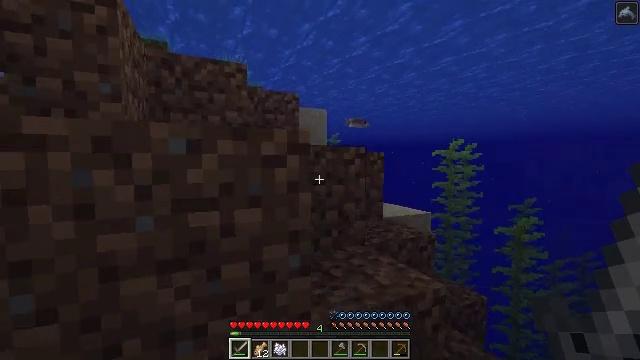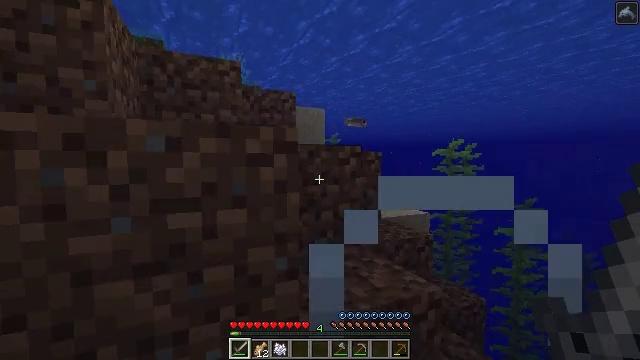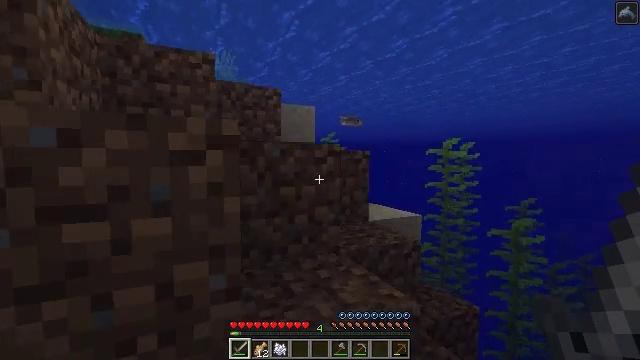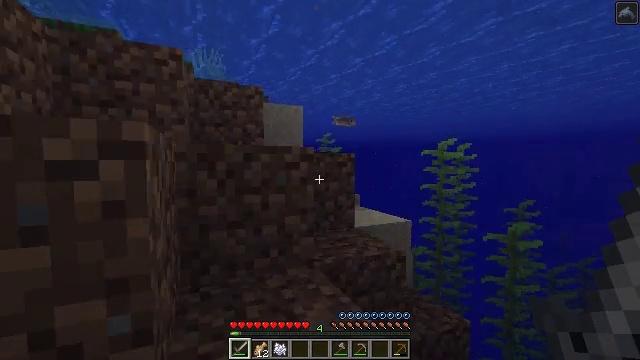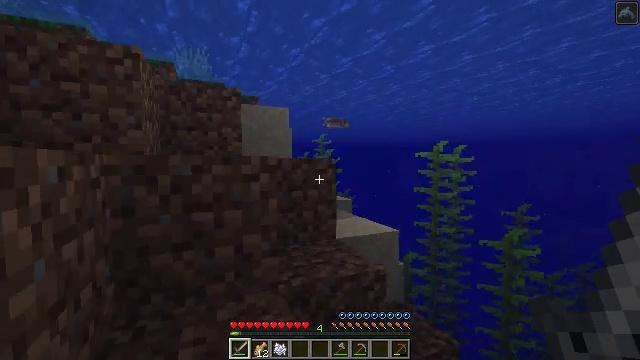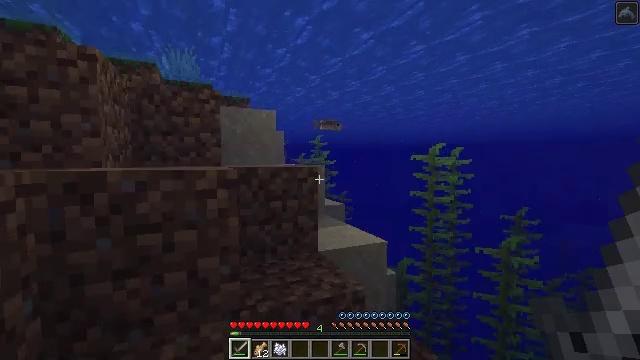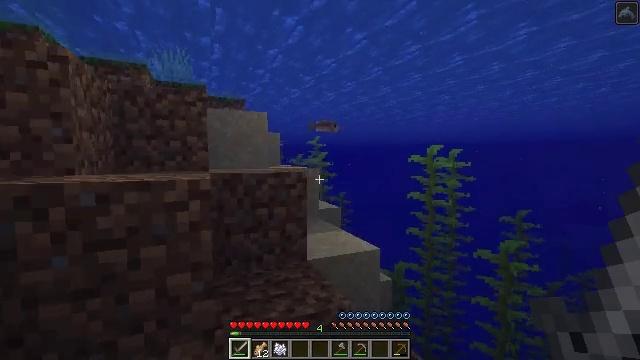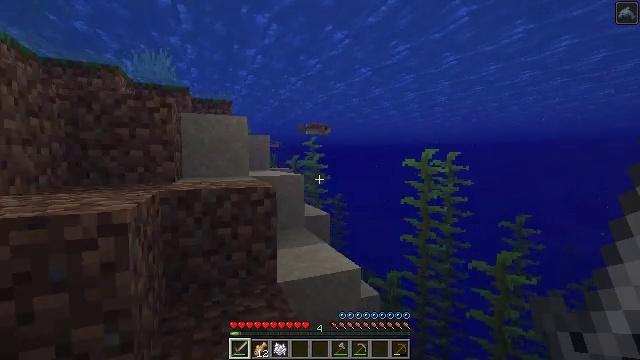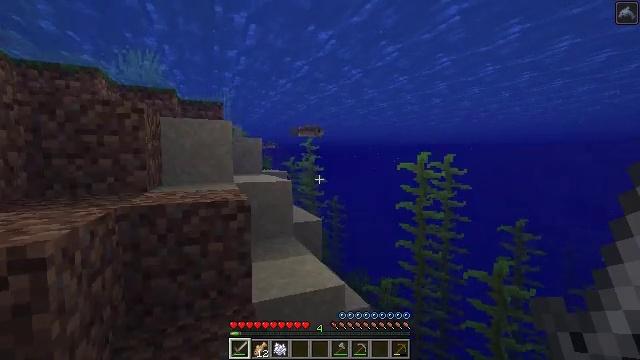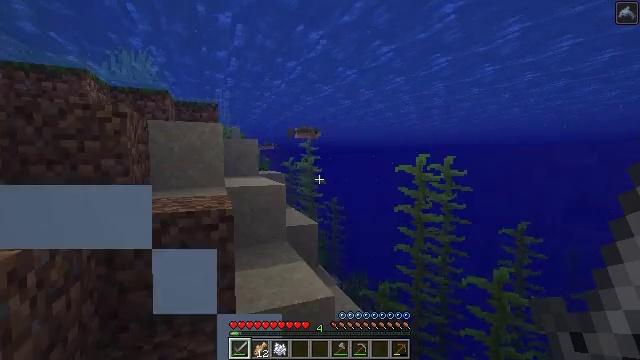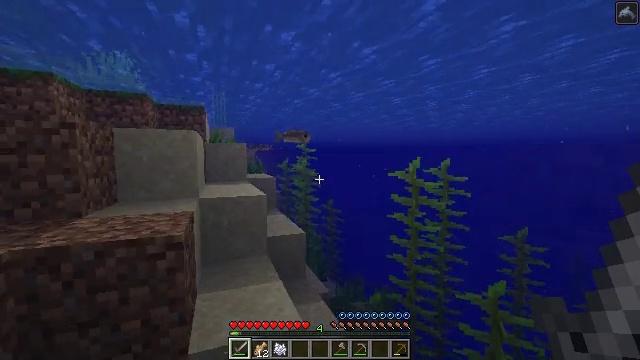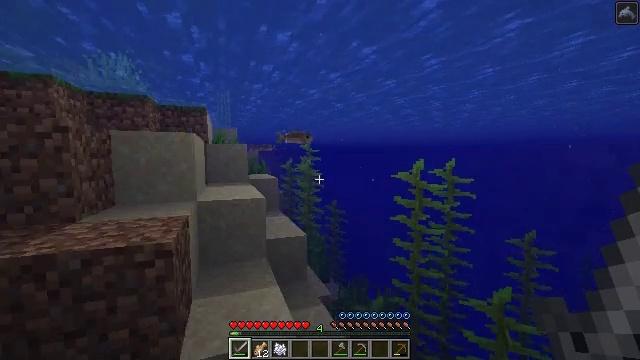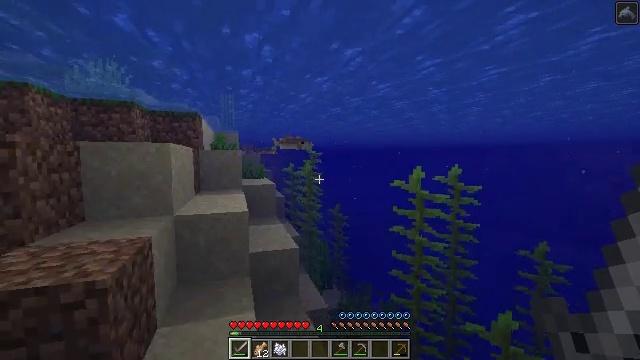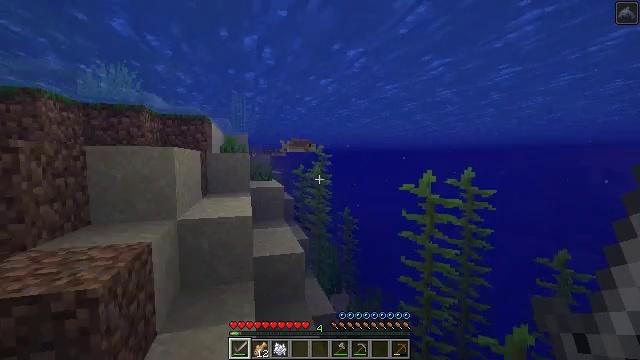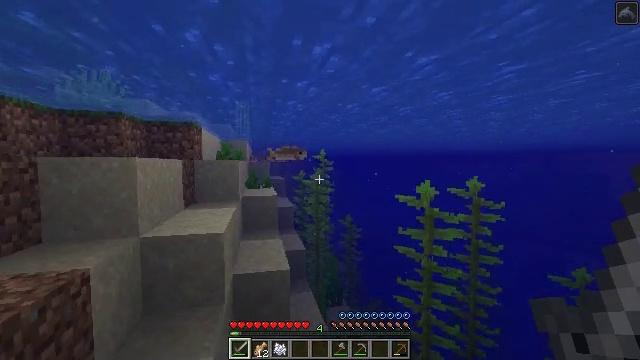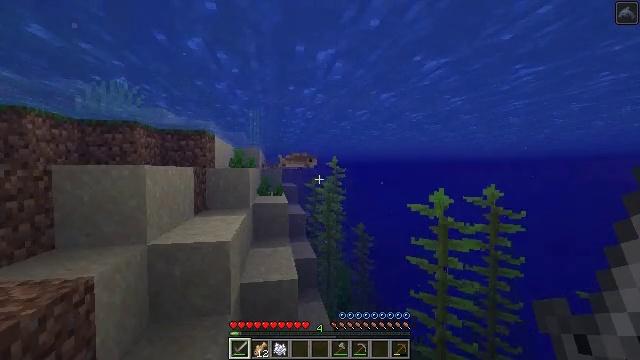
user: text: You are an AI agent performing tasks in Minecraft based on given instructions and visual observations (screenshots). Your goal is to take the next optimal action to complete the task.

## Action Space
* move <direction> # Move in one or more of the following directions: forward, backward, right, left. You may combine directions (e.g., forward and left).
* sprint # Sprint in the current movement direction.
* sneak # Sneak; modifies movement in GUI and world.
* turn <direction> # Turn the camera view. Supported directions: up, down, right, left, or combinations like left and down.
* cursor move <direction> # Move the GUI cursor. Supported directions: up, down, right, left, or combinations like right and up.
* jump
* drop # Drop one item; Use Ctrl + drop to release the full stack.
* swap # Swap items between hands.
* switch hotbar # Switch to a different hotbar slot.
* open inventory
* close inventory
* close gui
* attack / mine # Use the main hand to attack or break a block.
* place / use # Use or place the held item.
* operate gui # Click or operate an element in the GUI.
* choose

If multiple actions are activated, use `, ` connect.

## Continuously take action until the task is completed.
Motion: motion action
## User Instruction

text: Catch and defeat a cod.
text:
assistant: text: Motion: move forward and move right
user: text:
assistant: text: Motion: move forward and move right, jump
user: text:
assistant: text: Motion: move forward and move right, jump
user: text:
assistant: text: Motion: move forward and move right, jump
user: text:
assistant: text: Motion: move forward and move right, jump
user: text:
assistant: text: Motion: move forward and move right, jump
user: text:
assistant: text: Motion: move forward and move right, jump
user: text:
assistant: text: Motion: move forward and move right, jump
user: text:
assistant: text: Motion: move forward and move right, jump
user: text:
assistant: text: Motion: move forward and move right, jump
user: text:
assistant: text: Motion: move forward, turn left, jump
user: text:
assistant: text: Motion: move forward, turn left
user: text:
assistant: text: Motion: move forward, turn left
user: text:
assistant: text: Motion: move forward, turn left
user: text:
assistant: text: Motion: move forward, turn left and up
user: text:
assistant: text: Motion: move forward, turn left and up
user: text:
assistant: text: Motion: move forward, turn left
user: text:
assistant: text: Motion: move forward
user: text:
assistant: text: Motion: move forward
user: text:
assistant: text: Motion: move forward
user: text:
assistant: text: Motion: move forward, turn left
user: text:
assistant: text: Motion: move forward, turn left
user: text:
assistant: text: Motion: move forward, turn left
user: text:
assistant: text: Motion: move forward, turn left and down
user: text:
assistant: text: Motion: move forward and move left, turn left
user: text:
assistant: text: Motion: move forward and move left
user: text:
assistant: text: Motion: move forward and move left
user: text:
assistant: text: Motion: move forward and move left
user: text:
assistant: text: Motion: move forward and move left
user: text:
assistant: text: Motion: move forward and move left, turn left